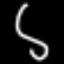
Label: squiggle